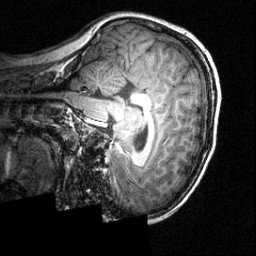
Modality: T1w
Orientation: sagittal
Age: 12
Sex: male
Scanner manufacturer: siemens
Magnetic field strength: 3.951 T
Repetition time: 1.5 s
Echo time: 0.00335 s